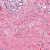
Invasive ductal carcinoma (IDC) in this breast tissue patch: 0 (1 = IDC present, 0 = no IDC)